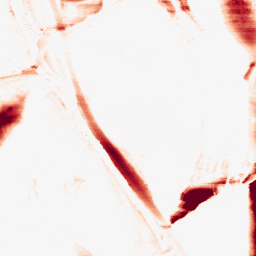
Category: morphological
Decomposition family: morphological_ellipse
Decomposition parameters: operation: opening
width: 5
height: 50
Upsampling method: lanczos
Upsampling parameters: scale: 8
Upsampling scale: 8